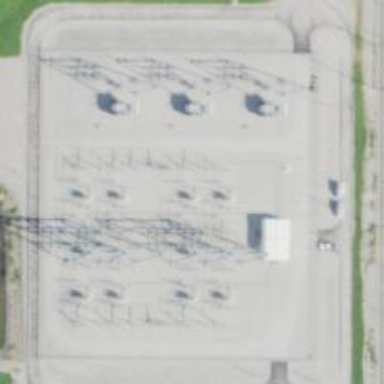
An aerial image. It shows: Switch used for power control.